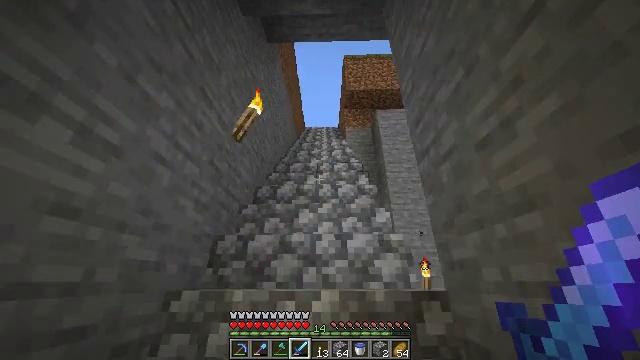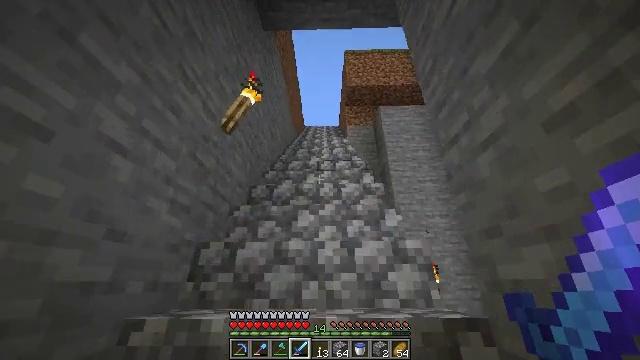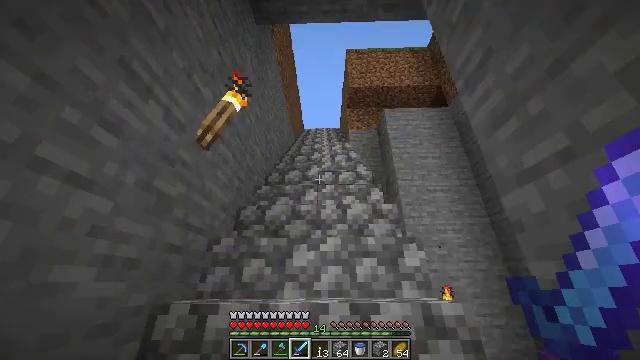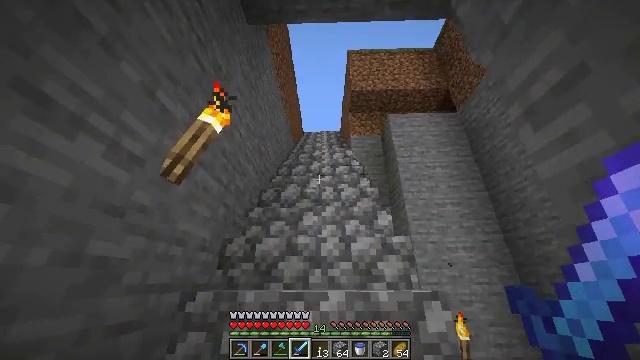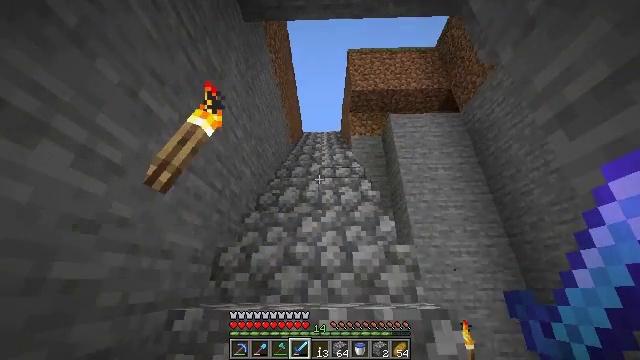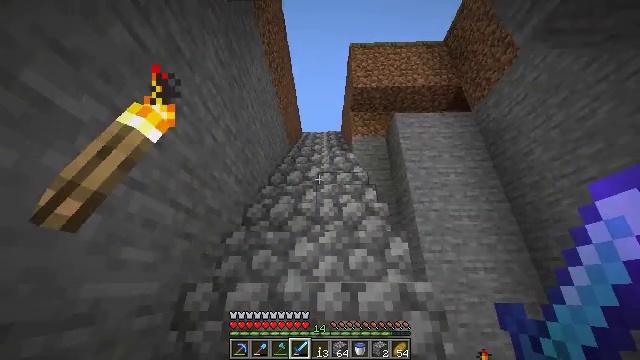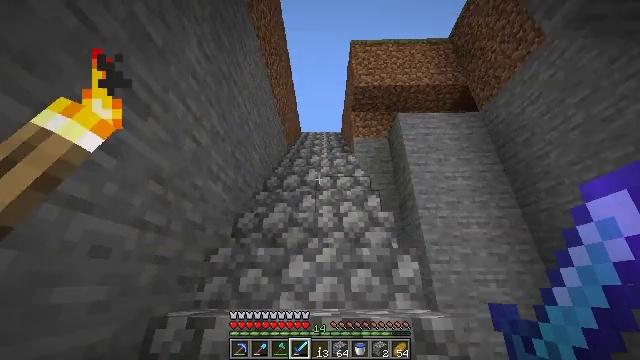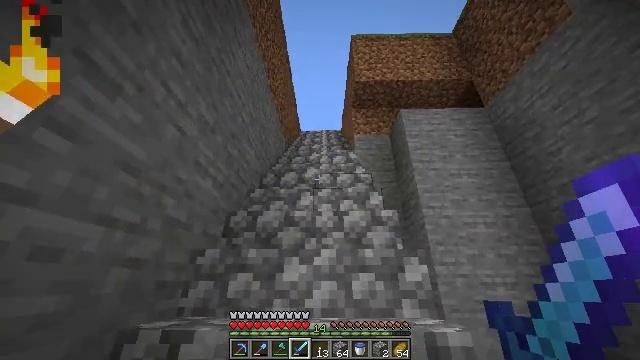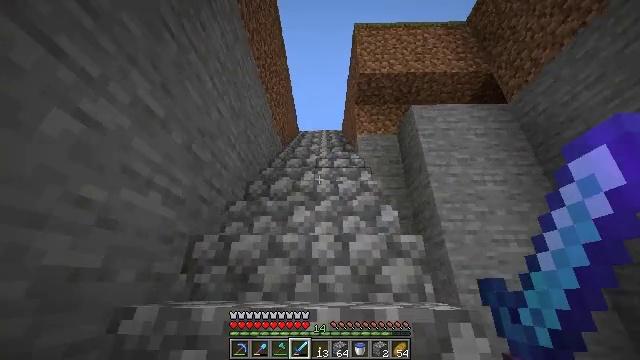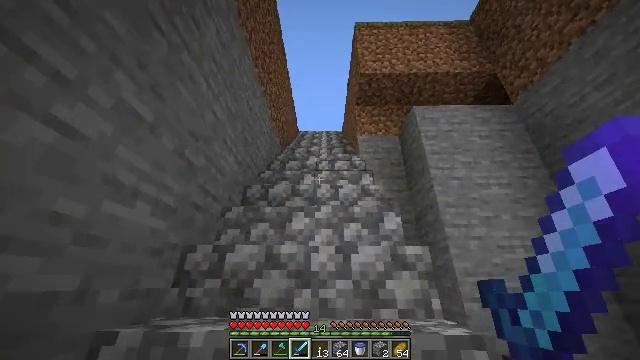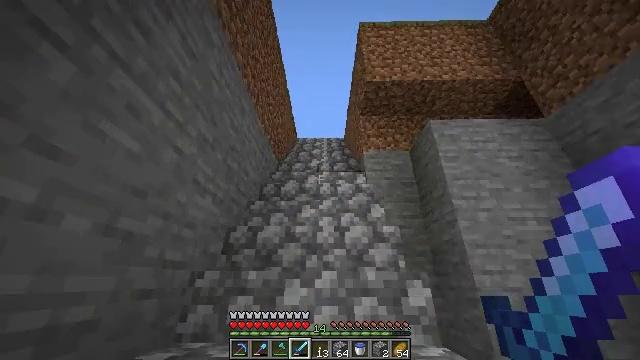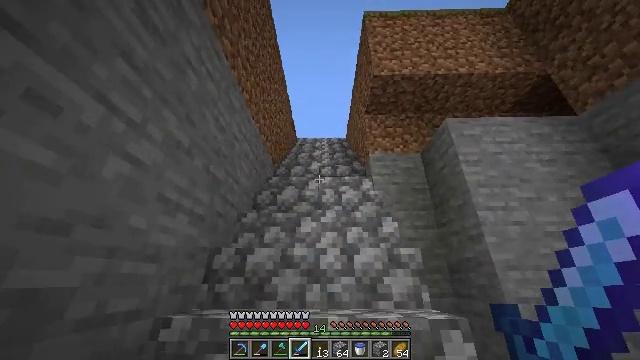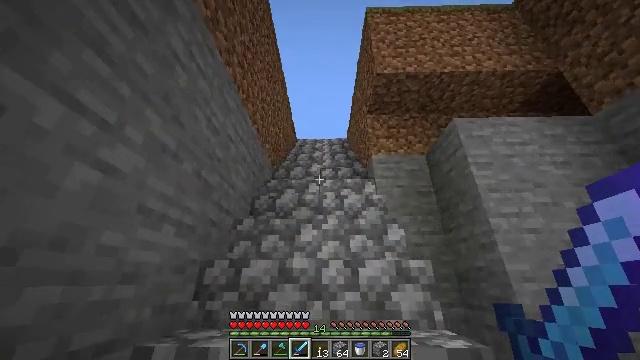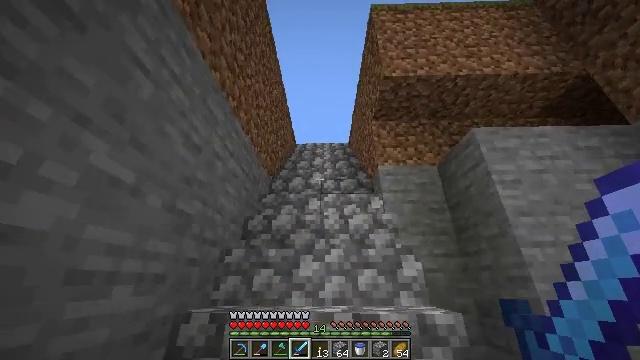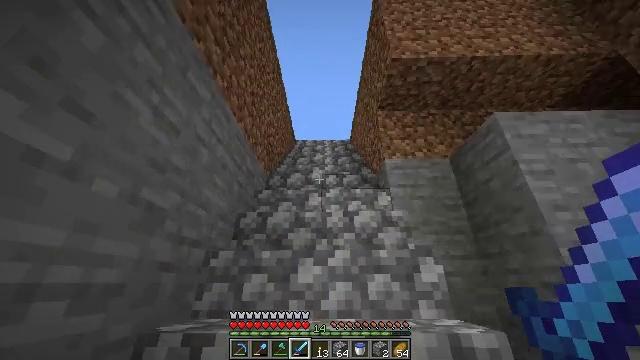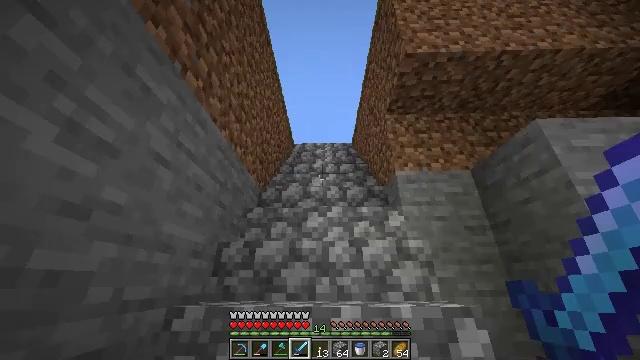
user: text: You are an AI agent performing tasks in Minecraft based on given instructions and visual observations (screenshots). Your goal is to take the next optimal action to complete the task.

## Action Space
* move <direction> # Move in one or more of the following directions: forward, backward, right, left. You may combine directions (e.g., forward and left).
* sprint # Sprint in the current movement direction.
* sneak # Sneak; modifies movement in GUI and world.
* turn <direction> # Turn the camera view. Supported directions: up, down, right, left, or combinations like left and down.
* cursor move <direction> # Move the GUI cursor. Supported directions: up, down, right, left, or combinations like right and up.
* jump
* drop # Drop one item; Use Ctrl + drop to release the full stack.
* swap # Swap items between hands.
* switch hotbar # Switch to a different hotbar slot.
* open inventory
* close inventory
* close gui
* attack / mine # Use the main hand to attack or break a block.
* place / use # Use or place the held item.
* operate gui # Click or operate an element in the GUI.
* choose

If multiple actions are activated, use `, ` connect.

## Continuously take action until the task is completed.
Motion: motion action
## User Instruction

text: Put blaze rod and cobblestones in the crafting grid to make a brewing stand.
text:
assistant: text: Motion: move forward, sprint
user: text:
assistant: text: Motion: move forward, sprint
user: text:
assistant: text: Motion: move forward, sprint
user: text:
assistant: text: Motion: move forward, sprint
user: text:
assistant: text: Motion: move forward, sprint
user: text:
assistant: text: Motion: move forward, sprint
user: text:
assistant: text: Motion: move forward, sprint
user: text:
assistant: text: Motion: move forward, sprint
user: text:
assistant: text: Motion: move forward, sprint
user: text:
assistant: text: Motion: move forward, sprint
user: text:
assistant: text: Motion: move forward, sprint
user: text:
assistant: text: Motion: move forward, sprint
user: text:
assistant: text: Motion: move forward, sprint
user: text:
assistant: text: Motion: move forward, sprint
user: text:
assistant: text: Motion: move forward, sprint
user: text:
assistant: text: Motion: move forward, sprint
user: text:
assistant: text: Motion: move forward, sprint
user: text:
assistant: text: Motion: move forward, sprint
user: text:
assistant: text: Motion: move forward, sprint
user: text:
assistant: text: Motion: move forward, sprint, turn down
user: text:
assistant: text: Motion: move forward, sprint, turn down
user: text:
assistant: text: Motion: move forward, sprint, turn down
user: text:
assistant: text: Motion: move forward, sprint, turn down
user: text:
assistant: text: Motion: move forward, sprint, turn down
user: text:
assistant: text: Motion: move forward, sprint, turn down
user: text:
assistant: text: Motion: move forward, sprint, turn right and down
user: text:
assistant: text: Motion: move forward, sprint, turn right and down
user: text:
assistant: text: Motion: move forward, sprint, turn right and down
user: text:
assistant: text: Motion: move forward, sprint, turn right and down
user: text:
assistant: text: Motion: move forward, sprint, turn right and down